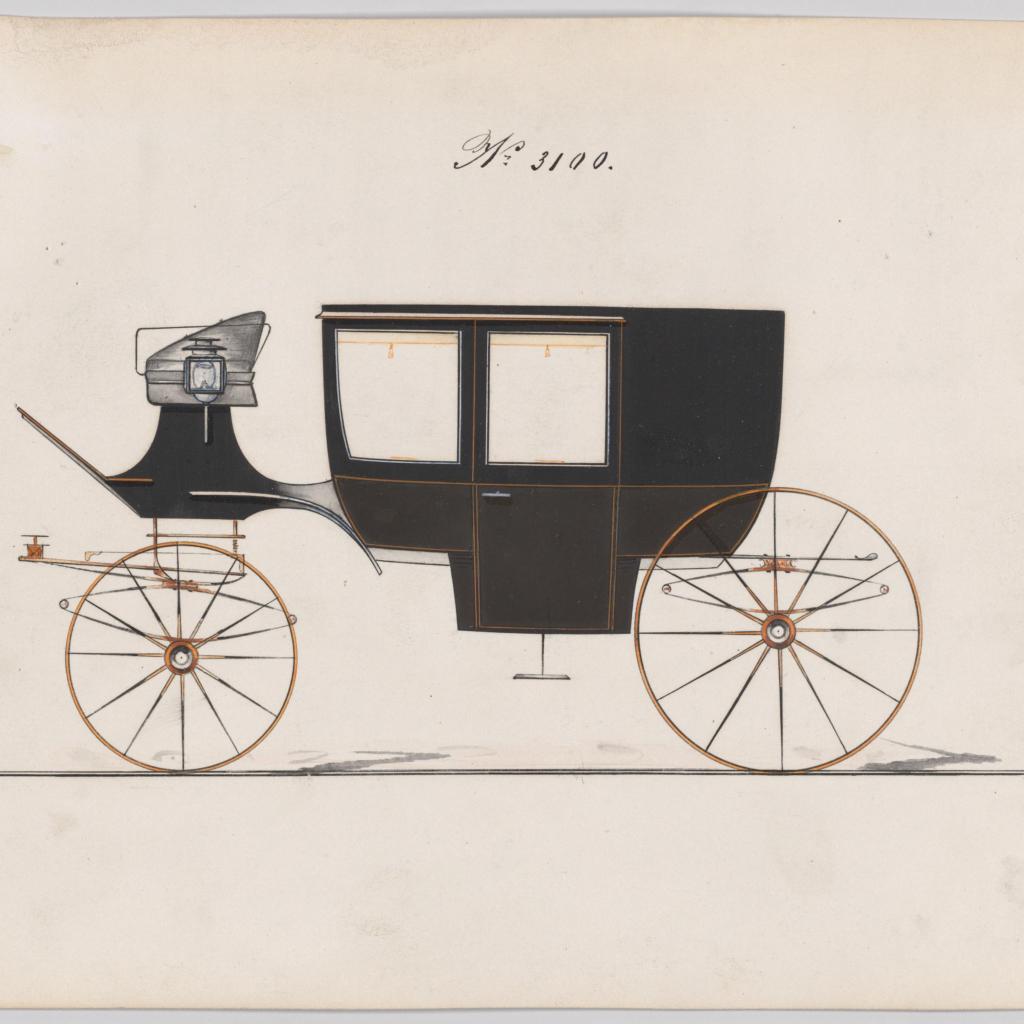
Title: Design for Glass Panel Rockaway, no. 3100
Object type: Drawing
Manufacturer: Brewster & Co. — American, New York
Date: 1875
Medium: Pen and black ink, watercolor and gouache, with scant gum arabic
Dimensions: sheet: 6 7/8 x 9 5/8 in. (17.5 x 24.4 cm)
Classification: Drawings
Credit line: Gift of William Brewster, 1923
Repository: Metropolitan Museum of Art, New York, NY